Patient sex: F
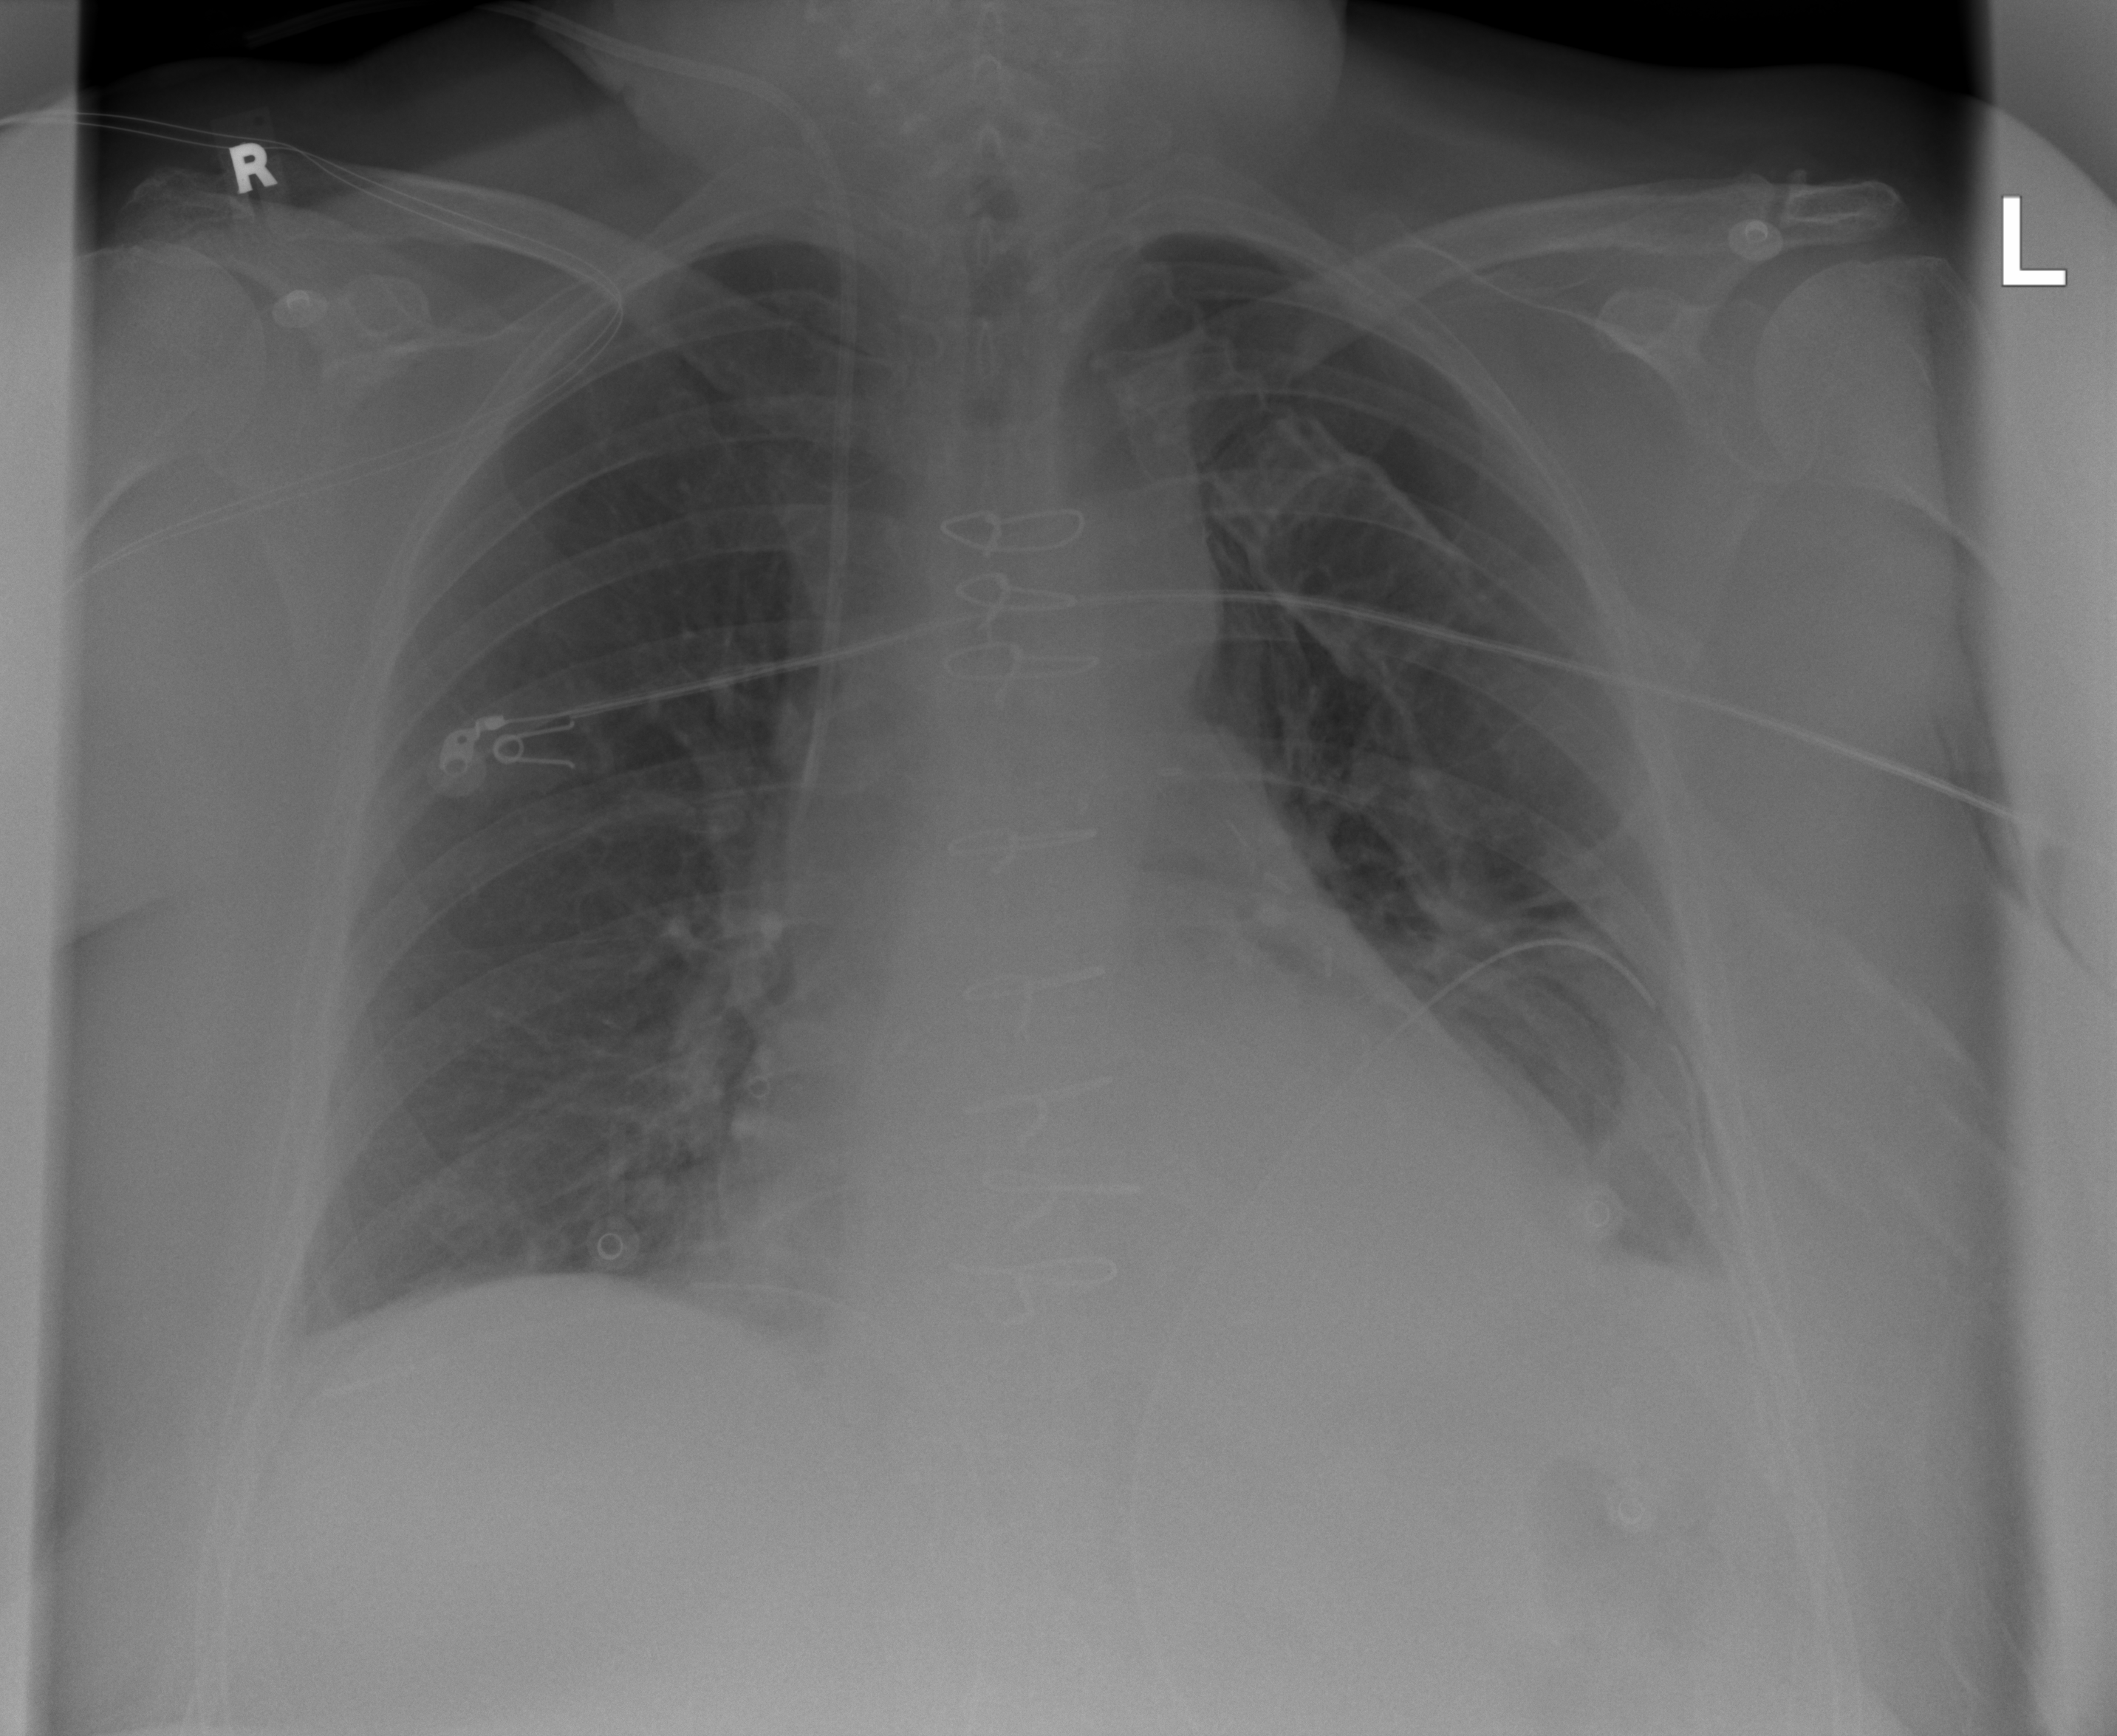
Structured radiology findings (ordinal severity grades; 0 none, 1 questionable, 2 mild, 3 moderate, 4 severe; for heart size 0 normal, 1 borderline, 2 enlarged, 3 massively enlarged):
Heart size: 2
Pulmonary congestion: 0
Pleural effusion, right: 2
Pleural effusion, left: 2
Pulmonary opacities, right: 0
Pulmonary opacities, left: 0
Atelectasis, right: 2
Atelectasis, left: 2